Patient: sex F, age 34
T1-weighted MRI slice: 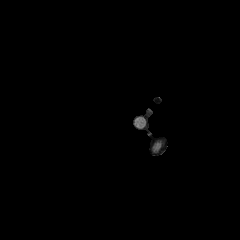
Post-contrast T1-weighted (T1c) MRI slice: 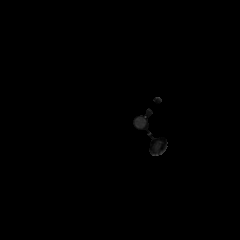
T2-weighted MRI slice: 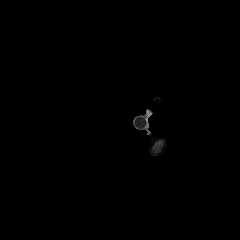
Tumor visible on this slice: no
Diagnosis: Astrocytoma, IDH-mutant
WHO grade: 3